Question: '''
import Tkinter as tk
import ttk
root = tk.Tk()
root.minsize(200, 100)
inner_frame = ttk.LabelFrame(root, text='inner_frame')
inner_frame.grid(row=0, column=0)
button = ttk.Button(inner_frame, text='this is a button')
button.grid(row=0, column=0)
# this does not work as expected
inner_frame.grid_configure(ipadx=20)
root.mainloop()
'''

Why is the inner padding for 'inner_frame' only applied on the right? How do I apply it on both sides?
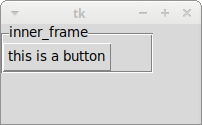
Answer: In your case, 'ipadx' isn't failing. It's working as designed, it's just that the way it works isn't very intuitive, especially when you apply it to a frame.
To better visualize what is happening, lets apply the 'ipadx' value to the button rather than the frame. That way we can see the padding relative to the label on the button.
For example, add two buttons instead of one. Give one an 'ipadx' of 20, and give the other an 'ipadx' of 0.
'''
button1 = ttk.Button(inner_frame, text='this is a button')
button2 = ttk.Button(inner_frame, text='this is a button')
button1.grid(row=0, column=0, ipadx=20)
button2.grid(row=1, column=0, ipadx=0)
'''
Notice that the button with 'ipadx=20' is wider, and the extra space is inside the button rather than as a margin surrounding the button.
<URL>
The same thing is happening with 'inner_frame': when it is added to its parent, the extra space is being added the frame, effectively making 'inner_frame' wider. You can't see it because it's added to the empty space already inside the frame.
Here's the important part: if you add a widget to 'inner_frame', 'grid' doesn't know anything about the 'ipadx' values applied to 'inner_frame' -- that 'ipadx' option only applies to 'inner_frame' and its , not its children. At the point of adding widgets inside of 'inner_frame', 'grid' only knows that 'inner_frame' is X pixels wide.
To illustrate, we can add a label to the button, similar to how your original code adds a button to the frame. (note: we'll turn geometry propagation off so that it doesn't cause the button to shrink).
'''
button1.grid_propagate(False)
label = ttk.Label(button1, text="x")
label.grid(row=0, column=0)
'''
You should see a window that looks something like this:
<URL>
See how the "x" is at the far left edge of the button? That is because it doesn't know anything about the 'ipadx' value applied to its parent. All it knows is that the button is X pixels widget, and that it's supposed to be on the left edge of the button.
That is what's happening with you original frame and button - the button is being added inside the frame, making use of all of the space inside the frame.